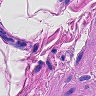
Metastatic tissue present: no